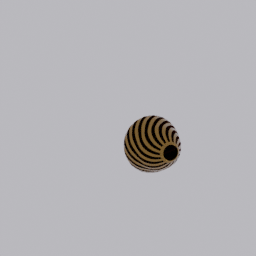
Label: decoration